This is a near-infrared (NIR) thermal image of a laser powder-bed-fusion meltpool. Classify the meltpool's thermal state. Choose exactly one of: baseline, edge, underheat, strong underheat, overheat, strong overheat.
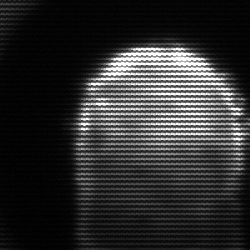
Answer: baseline